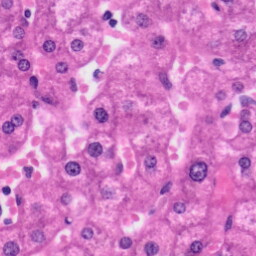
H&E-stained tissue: Liver